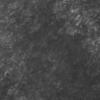
Label: not_dusty